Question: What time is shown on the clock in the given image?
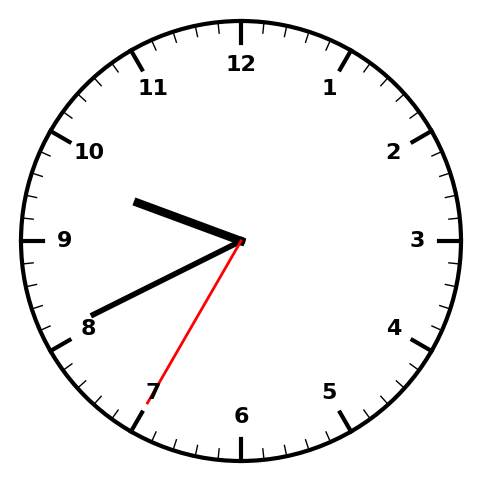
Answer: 09:40:35